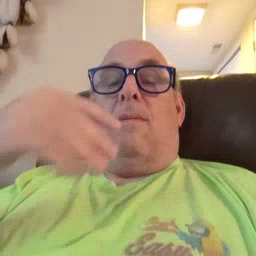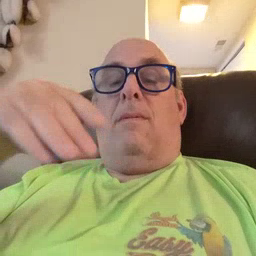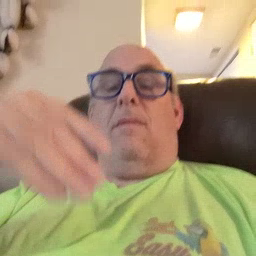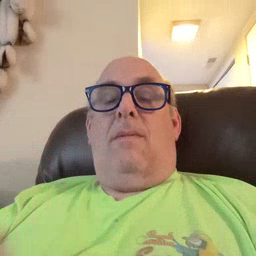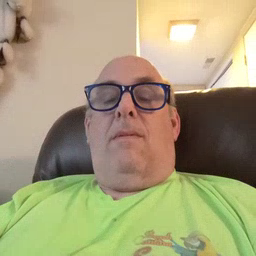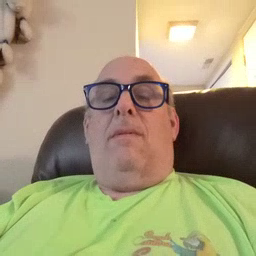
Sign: store